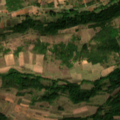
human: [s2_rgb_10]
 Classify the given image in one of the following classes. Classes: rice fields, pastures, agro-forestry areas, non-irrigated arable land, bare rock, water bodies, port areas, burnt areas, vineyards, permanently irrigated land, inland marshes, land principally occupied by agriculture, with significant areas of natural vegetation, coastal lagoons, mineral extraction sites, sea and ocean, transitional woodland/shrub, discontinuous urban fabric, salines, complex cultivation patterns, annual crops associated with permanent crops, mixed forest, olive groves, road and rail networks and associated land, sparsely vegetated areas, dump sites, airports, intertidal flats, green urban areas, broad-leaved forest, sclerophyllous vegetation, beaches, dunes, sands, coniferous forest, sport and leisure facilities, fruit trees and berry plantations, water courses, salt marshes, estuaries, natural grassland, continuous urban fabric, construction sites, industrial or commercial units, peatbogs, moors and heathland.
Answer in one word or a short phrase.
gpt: complex cultivation patterns, land principally occupied by agriculture, with significant areas of natural vegetation, broad-leaved forest, transitional woodland/shrub